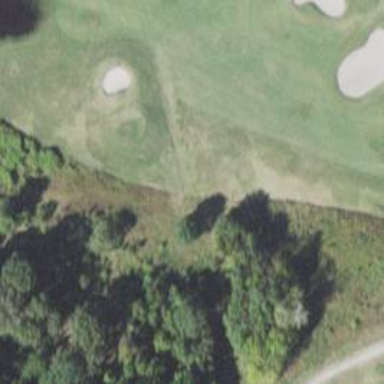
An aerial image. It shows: Golf fairway in the image.